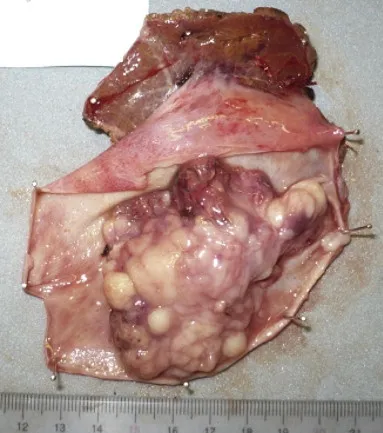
The gallbladder tumor was macroscopically soft and whitish measured 7.5 cm x 5 cm in size.
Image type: medical_photograph (other_medical_photograph)